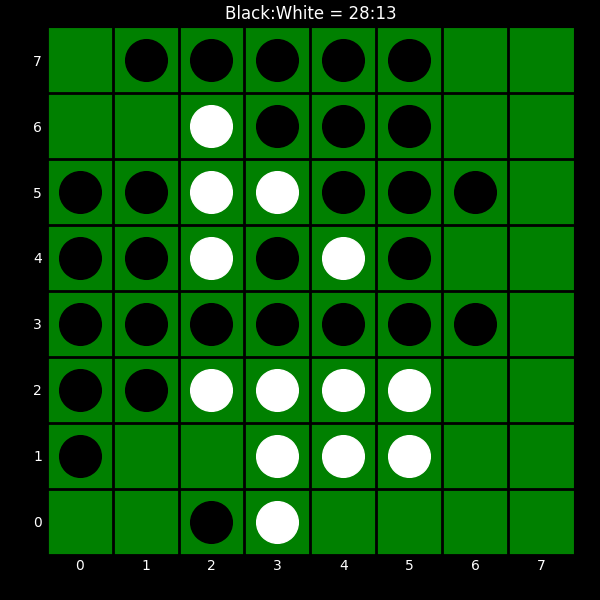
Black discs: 28
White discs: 13